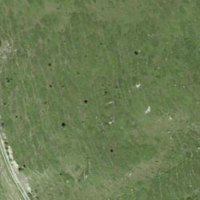
EUNIS habitat code: 26
Species observed at this site:
Papilio machaon